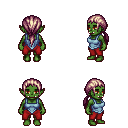
a pixel art fantasy rpg character, female body template, orc, green skin, blue vest, red pants, white blonde ponytail hairstyle, four views (front, back, left, right), 2x2 character sprite sheet, small pixel art, hard edges, no anti-aliasing